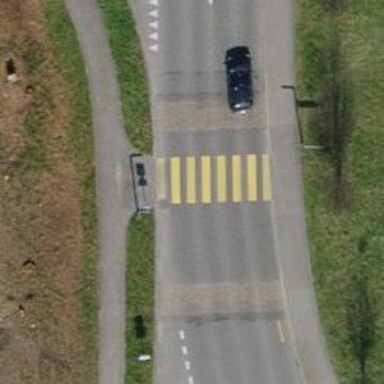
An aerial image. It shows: Uncontrolled road crossing.